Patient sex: M
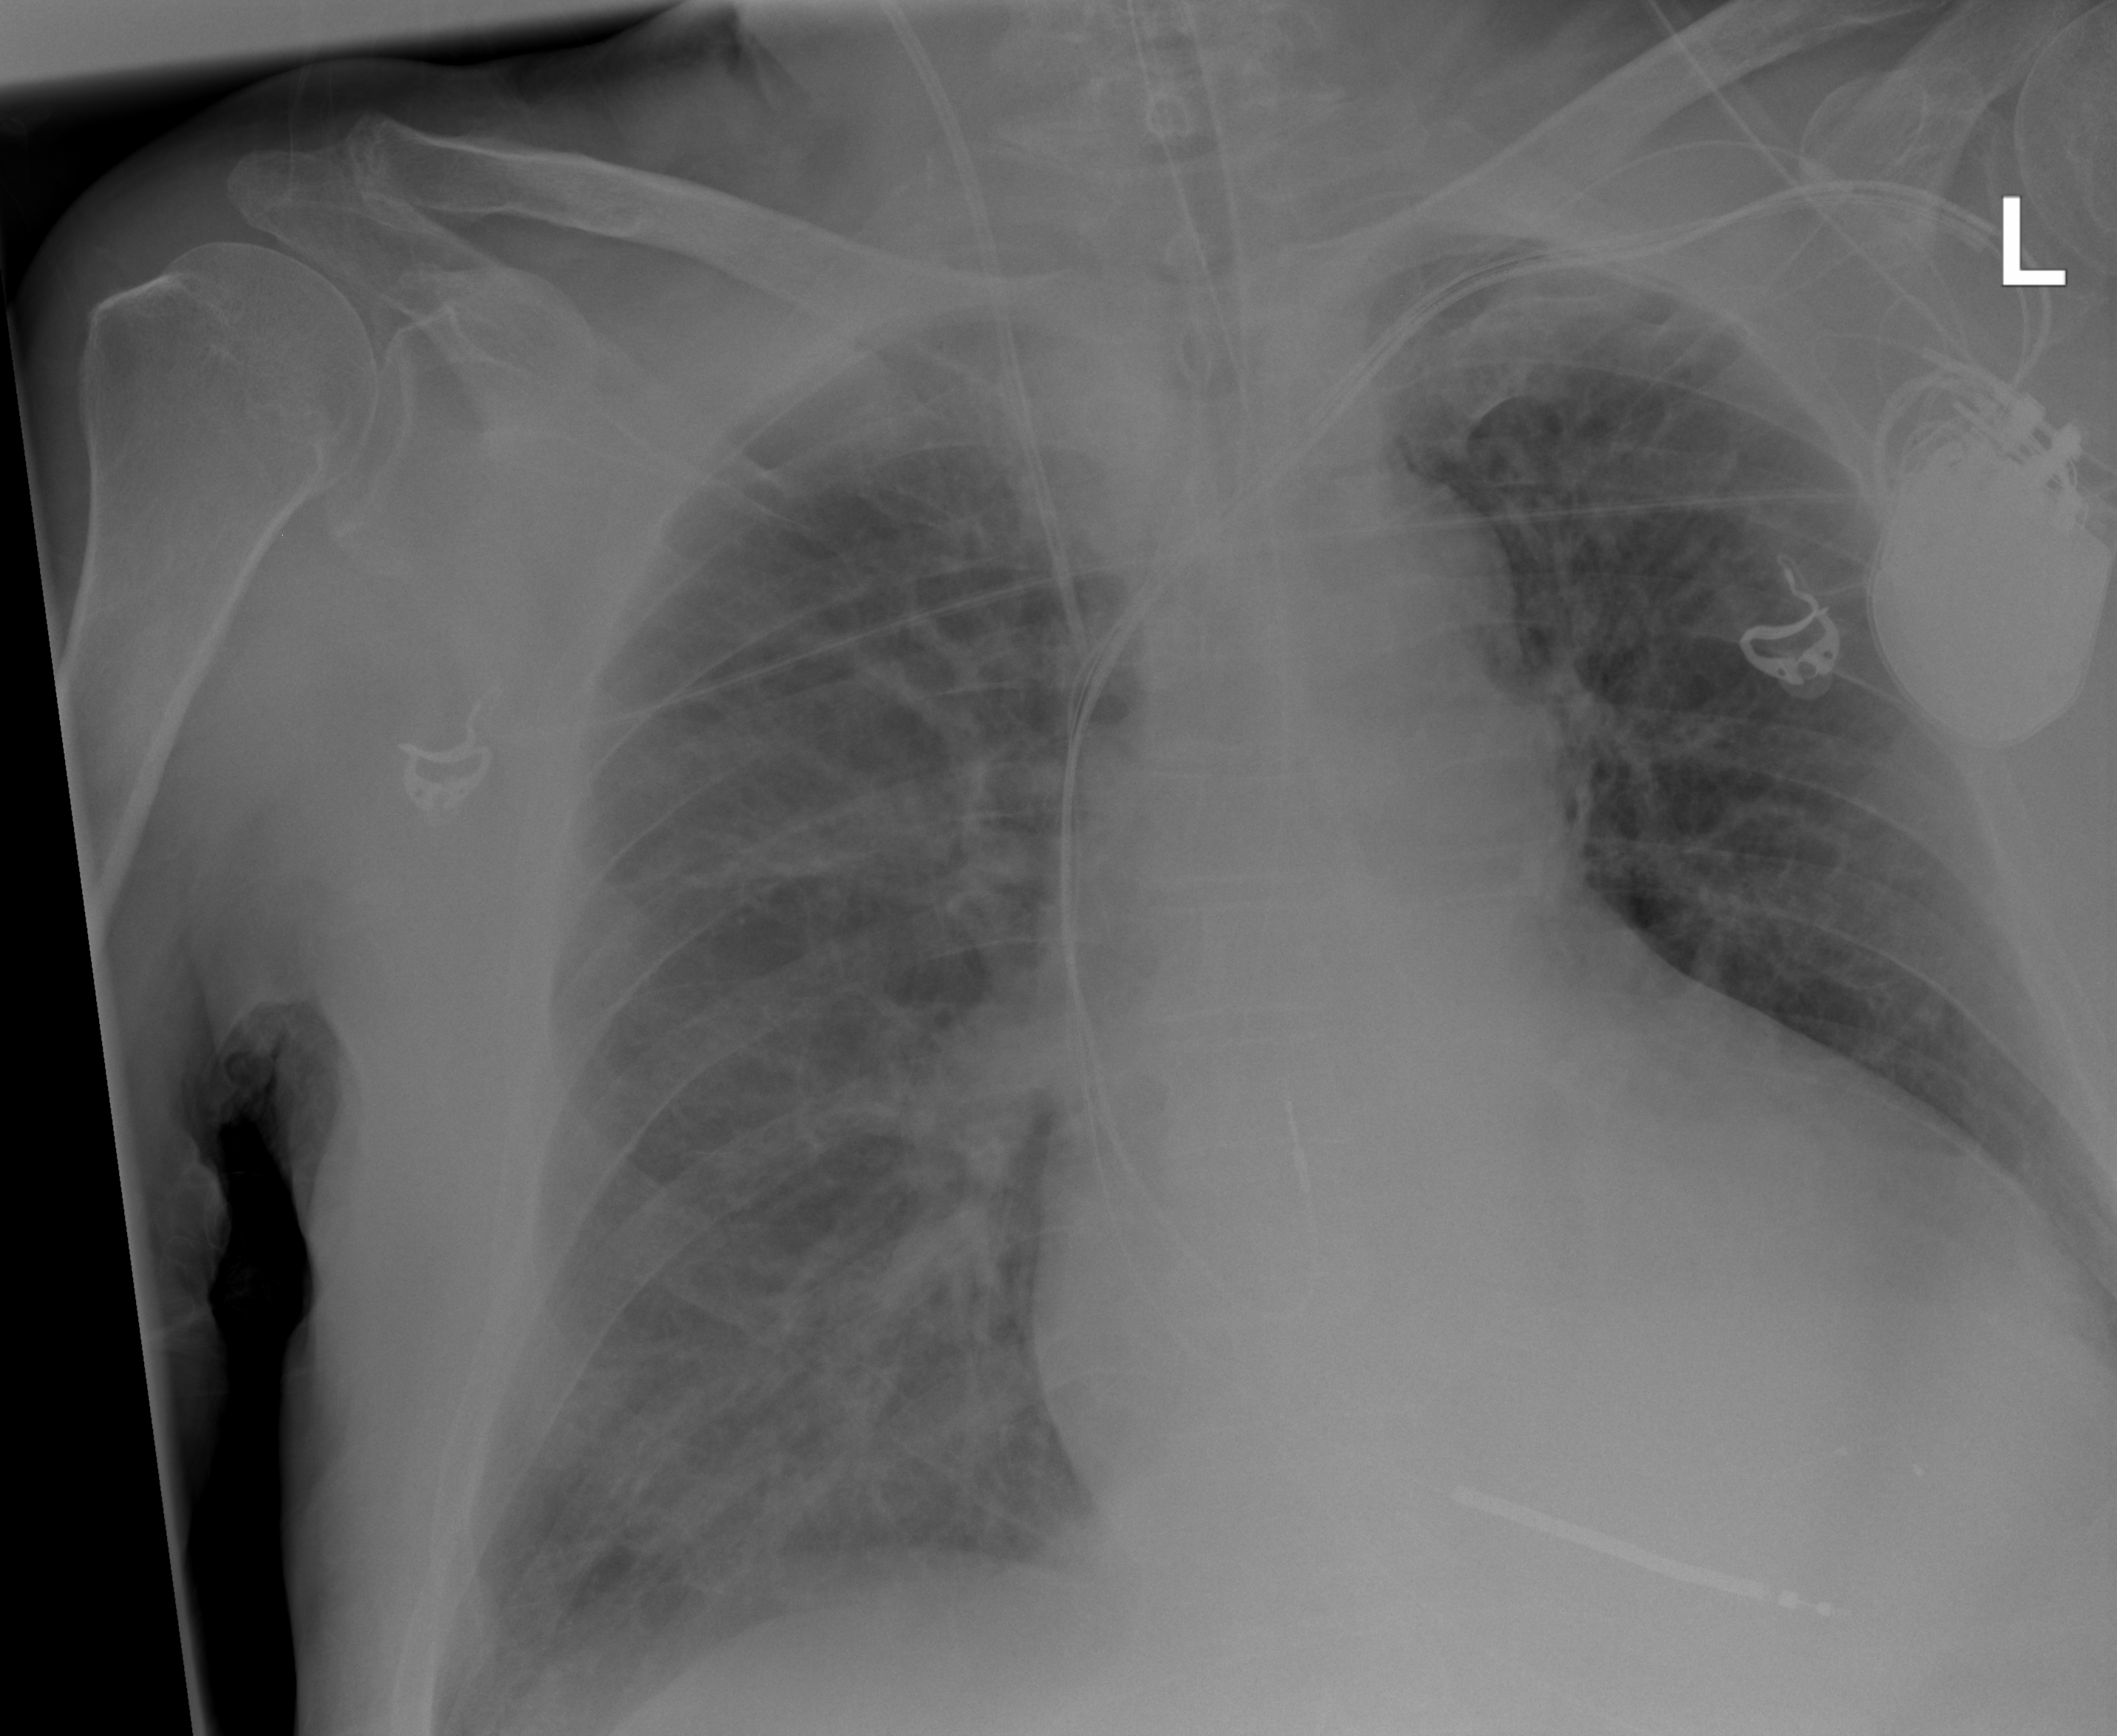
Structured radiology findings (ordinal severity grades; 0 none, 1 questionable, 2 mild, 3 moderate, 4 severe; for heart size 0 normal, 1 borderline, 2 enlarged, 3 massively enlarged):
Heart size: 2
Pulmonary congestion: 2
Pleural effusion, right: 1
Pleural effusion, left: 0
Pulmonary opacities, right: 0
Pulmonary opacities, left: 0
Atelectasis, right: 2
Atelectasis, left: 0